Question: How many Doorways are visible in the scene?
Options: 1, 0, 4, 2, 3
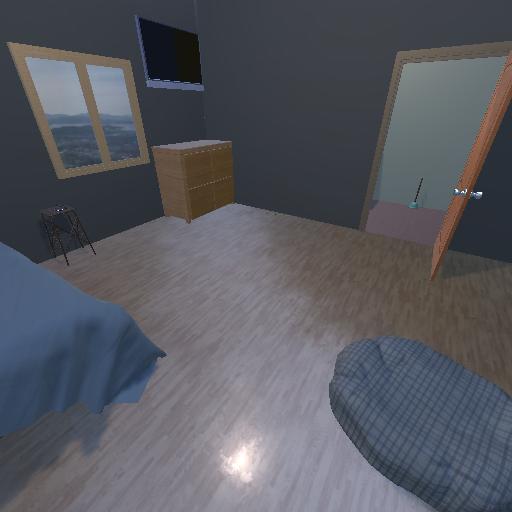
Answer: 1